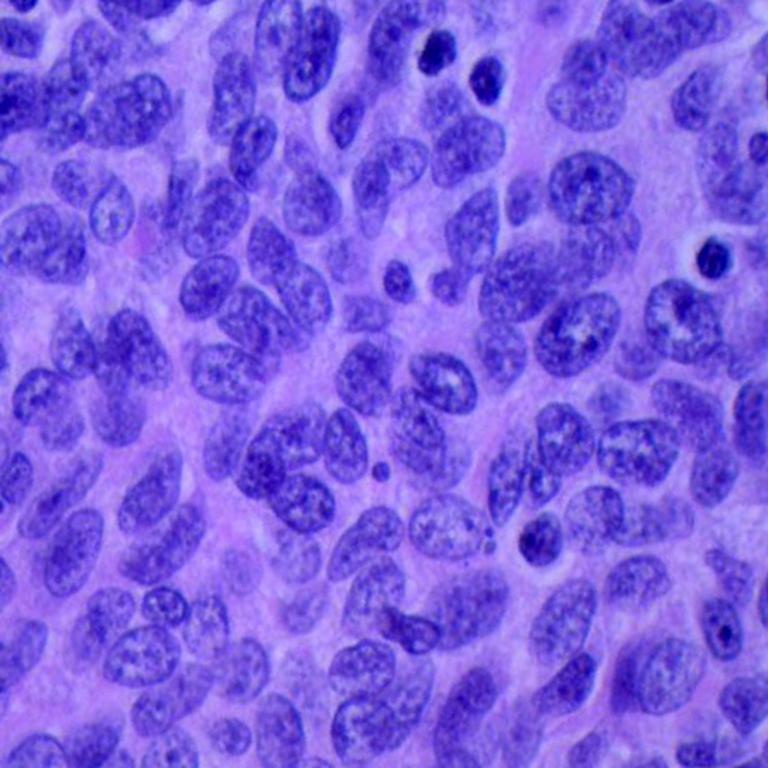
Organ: lung
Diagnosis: squamous carcinomas